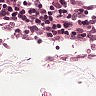
Metastatic tissue present: no